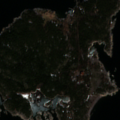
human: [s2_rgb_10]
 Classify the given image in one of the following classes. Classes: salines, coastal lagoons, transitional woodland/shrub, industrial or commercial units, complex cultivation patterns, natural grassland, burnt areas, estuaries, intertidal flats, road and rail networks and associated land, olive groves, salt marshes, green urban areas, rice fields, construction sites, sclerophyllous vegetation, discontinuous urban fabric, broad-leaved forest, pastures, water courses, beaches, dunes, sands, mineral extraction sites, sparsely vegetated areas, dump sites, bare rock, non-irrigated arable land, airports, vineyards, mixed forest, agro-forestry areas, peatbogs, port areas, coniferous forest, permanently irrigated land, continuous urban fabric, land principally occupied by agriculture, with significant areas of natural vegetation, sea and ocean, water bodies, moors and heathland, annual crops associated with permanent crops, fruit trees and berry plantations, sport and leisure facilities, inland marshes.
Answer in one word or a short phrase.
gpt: coniferous forest, sea and ocean